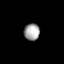
Tissue: lung
Cell type: Myeloid cells
Senescence score: 0.1604
Nuclear area (px): 257
Mean DAPI intensity: 163.638